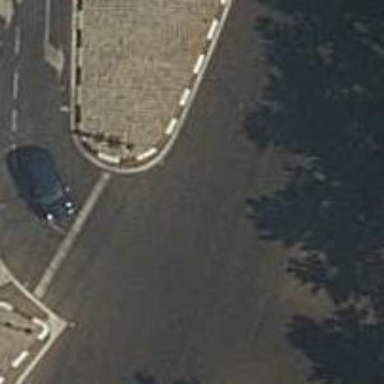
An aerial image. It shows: Road with traffic signals.